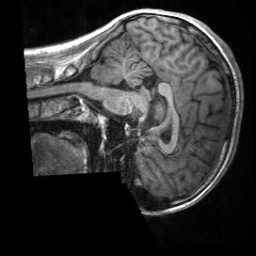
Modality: T1w
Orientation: sagittal
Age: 21
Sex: female
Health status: healthy
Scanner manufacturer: siemens
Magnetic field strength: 3 T
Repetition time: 2 s
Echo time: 0.00232 s